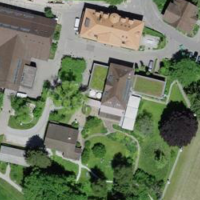
EUNIS habitat code: 55
Species observed at this site:
Cydonia oblonga